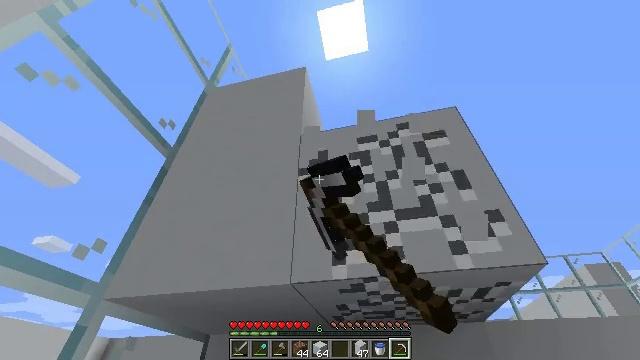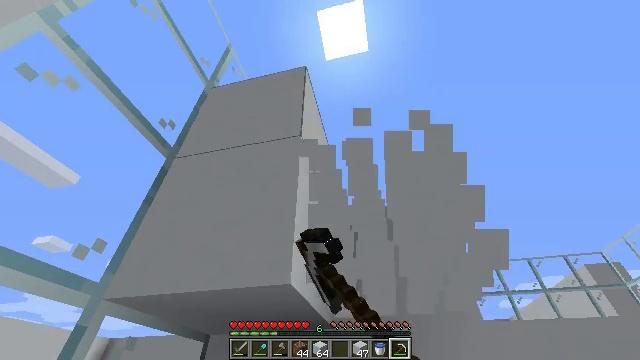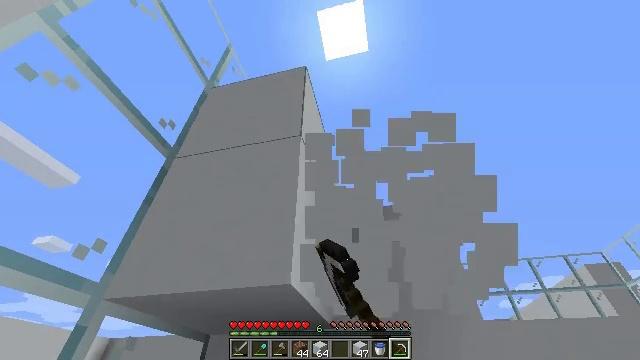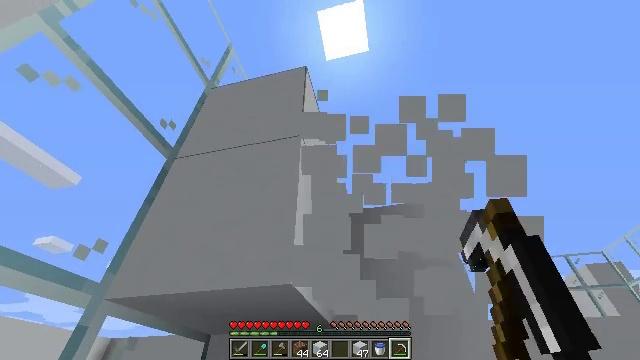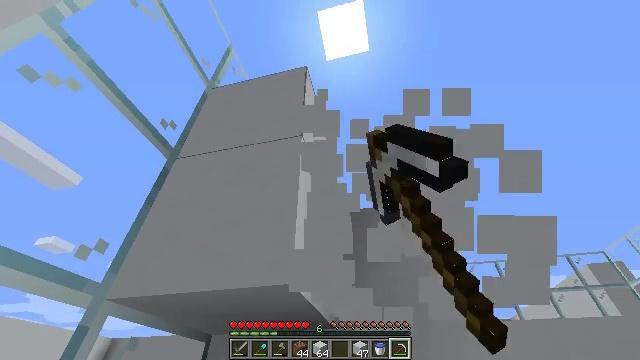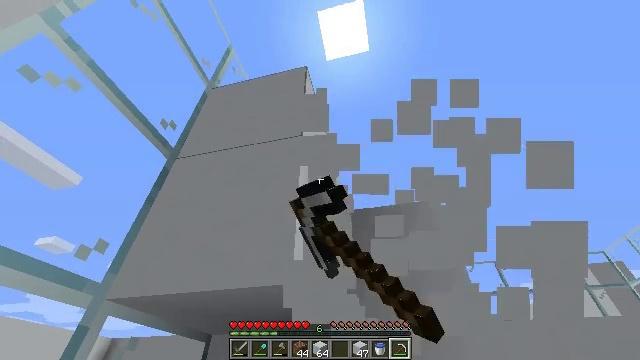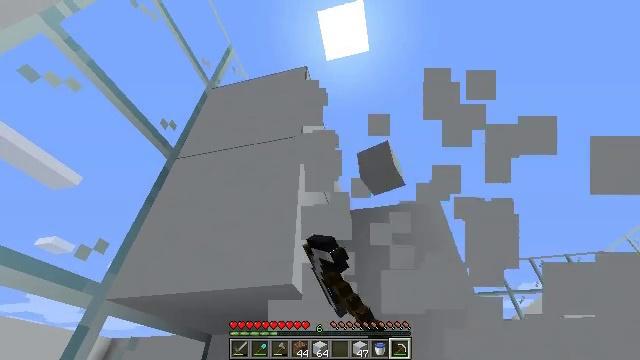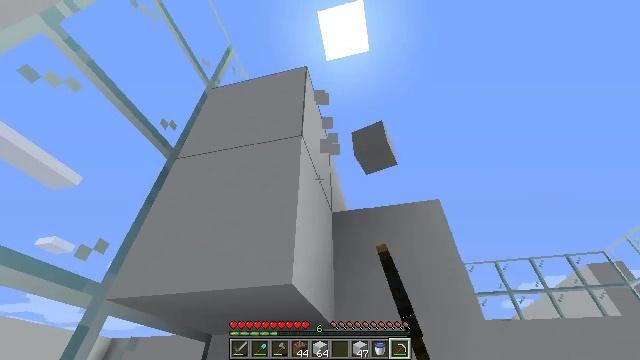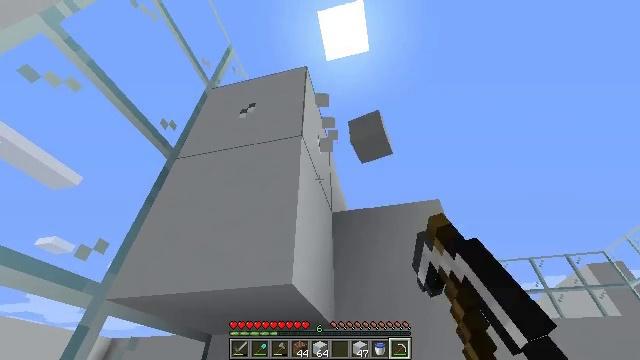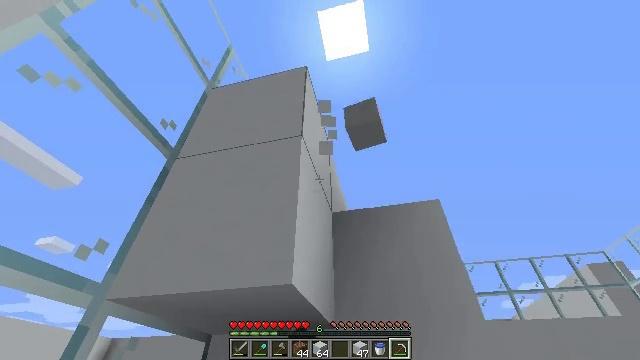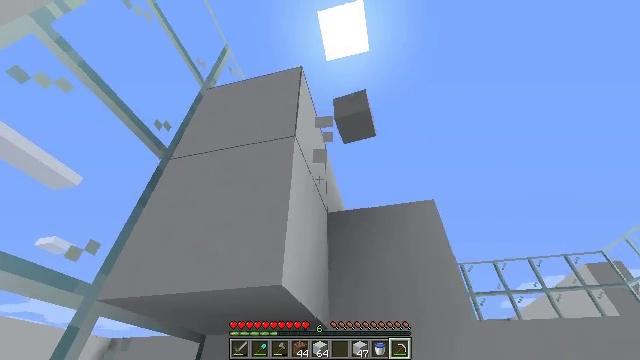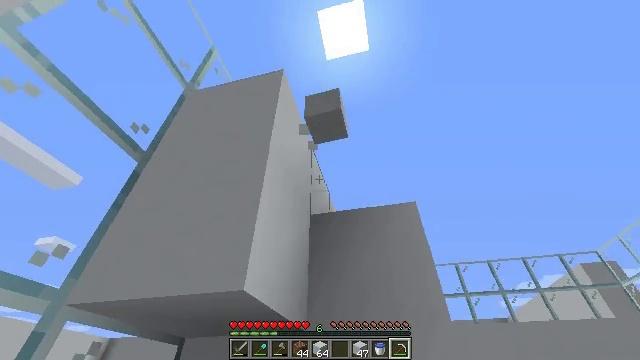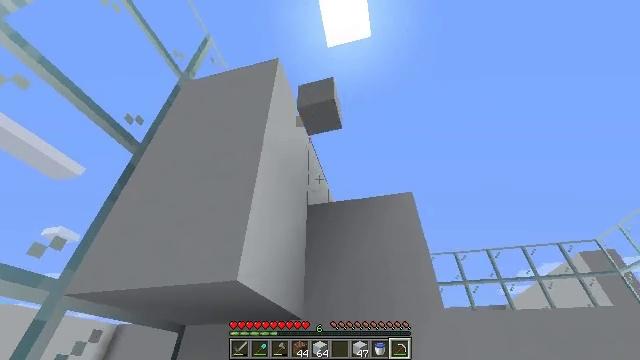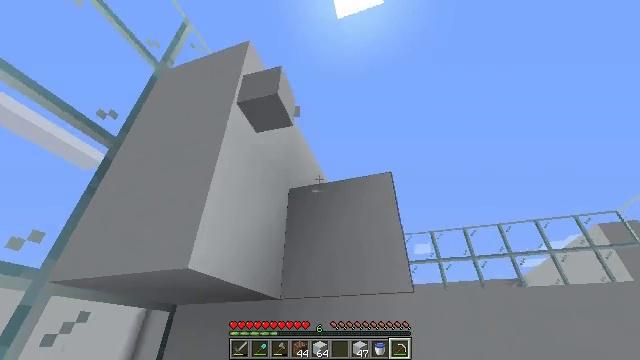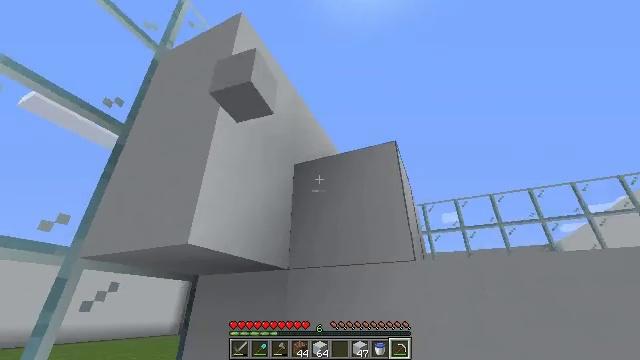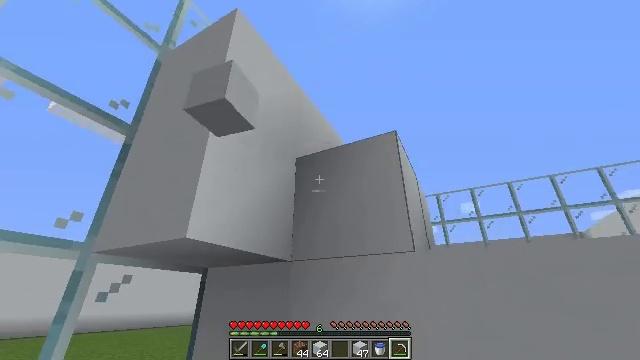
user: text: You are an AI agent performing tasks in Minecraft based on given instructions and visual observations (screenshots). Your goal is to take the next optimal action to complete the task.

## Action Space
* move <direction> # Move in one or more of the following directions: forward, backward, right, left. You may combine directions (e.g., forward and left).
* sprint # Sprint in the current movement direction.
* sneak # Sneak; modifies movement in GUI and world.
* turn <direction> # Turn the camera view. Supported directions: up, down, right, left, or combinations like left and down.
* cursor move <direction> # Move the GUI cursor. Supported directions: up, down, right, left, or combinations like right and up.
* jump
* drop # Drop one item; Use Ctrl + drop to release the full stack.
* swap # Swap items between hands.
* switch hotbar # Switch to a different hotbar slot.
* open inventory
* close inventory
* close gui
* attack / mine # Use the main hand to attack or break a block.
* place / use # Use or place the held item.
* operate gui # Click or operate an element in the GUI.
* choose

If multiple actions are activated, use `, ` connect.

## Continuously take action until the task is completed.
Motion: motion action
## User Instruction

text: Break the white concrete to gather it.
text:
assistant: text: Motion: attack / mine
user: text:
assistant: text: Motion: attack / mine
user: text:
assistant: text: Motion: attack / mine
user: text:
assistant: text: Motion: attack / mine
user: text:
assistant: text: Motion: attack / mine
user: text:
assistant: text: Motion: attack / mine
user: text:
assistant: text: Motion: attack / mine
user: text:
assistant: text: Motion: attack / mine
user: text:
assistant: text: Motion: no_op
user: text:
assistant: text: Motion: move right
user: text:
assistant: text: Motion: move right
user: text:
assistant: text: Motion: move right, turn down
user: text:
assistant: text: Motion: move right, turn left and down
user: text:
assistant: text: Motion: move right, turn left and down
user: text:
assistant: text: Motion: turn left and down
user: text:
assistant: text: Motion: no_op
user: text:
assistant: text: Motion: turn left and down
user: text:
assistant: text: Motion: turn left and down
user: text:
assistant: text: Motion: turn down
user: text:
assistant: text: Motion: turn down
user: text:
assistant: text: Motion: move forward
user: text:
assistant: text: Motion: move forward
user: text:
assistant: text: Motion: move forward
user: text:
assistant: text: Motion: move forward
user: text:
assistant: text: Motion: move forward, turn down
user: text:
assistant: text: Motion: move forward, turn right and down
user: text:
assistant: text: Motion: turn right and down
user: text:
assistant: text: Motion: turn right and down
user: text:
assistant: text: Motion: turn right and down
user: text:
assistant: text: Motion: turn right and down